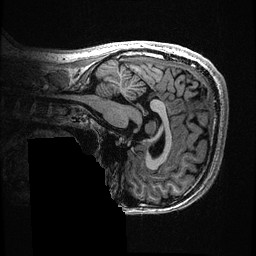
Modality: T1w
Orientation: sagittal
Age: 22
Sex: male
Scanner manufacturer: ge
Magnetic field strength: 3 T
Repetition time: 0.00668 s
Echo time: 0.00294 s